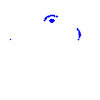
Particle: pion